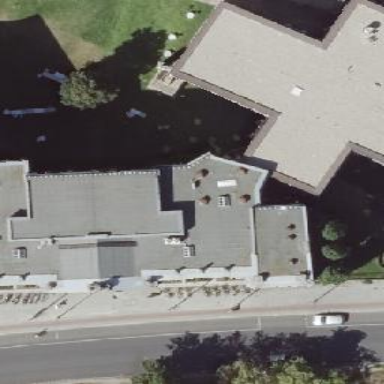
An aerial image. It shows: Part of the building with flat grey roof made of tar paper. The building itself is also grey in color.